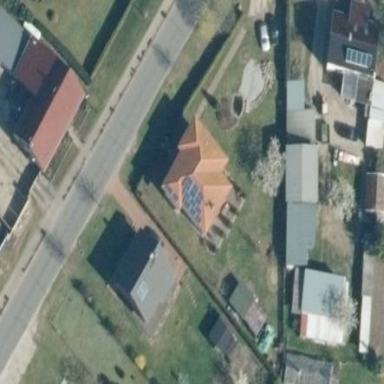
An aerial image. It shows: Simple house.